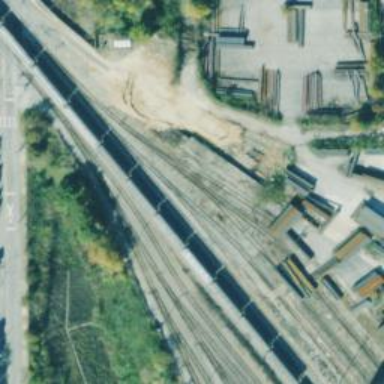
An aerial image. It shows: Disused railway yard.